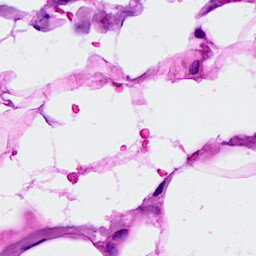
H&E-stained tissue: Breast